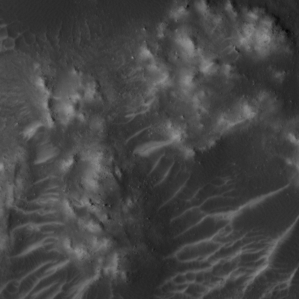
Label: non_frost